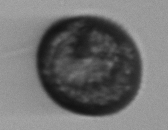
Label: Margalefidinium